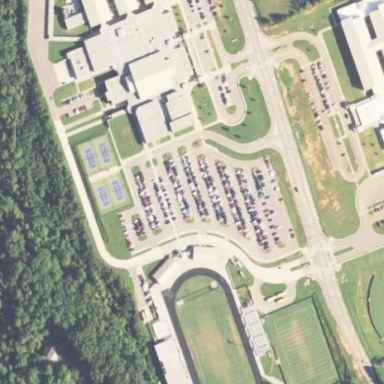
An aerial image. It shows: School.